Question: I'm having troubles using the <URL>.
In my I have the following (amongst other stuff):
'''
imports:
- { resource: sonata.yml }
twig:
debug: "%kernel.debug%"
strict_variables: "%kernel.debug%"
#sonata
form:
resources:
# ...
- 'SonataFormatterBundle:Form:formatter.html.twig'
'''
In my file I have:
'''
sonata_block:
default_contexts: [cms]
blocks:
# Enable the SonataAdminBundle block
sonata.admin.block.admin_list:
contexts: [admin]
# Your other blocks
sonata.formatter.block.formatter:
sonata_formatter:
formatters:
markdown:
service: sonata.formatter.text.markdown
extensions:
- sonata.formatter.twig.control_flow
- sonata.formatter.twig.gist
# - sonata.media.formatter.twig #keep this commented unless you are using media bundle.
text:
service: sonata.formatter.text.text
extensions:
- sonata.formatter.twig.control_flow
- sonata.formatter.twig.gist
# - sonata.media.formatter.twig
rawhtml:
service: sonata.formatter.text.raw
extensions:
- sonata.formatter.twig.control_flow
- sonata.formatter.twig.gist
# - sonata.media.formatter.twig
richhtml:
service: sonata.formatter.text.raw
extensions:
- sonata.formatter.twig.control_flow
- sonata.formatter.twig.gist
# - sonata.media.formatter.twig
twig:
service: sonata.formatter.text.twigengine
extensions: [] # Twig formatter cannot have extensions
ckeditor:
templates:
browser: 'SonataFormatterBundle:Ckeditor:browser.html.twig'
upload: 'SonataFormatterBundle:Ckeditor:upload.html.twig'
ivory_ck_editor:
configs:
default:
language: '%locale%'
toolbar: standard
sonata_admin:
templates:
layout: DXEenhanaBundle:Admin:standard_layout.html.twig
'''
I've added the needed CSS and JS to my file and they are correctly loaded.
In my Admin file I have the following:
'''
$formMapper
->add('name', 'text', array('label' => 'Applicant Name'))
->add('contacts', 'sonata_formatter_type', array(
'event_dispatcher' => $formMapper->getFormBuilder()->getEventDispatcher(),
'format_field' => 'contacts',
'source_field' => 'contacts',
'source_field_options' => array(
'attr' => array('class' => 'span10', 'rows' => 7)
),
'ckeditor_context' => 'default',
'listener' => true,
'target_field' => 'contacts',
'label' => 'Contacts'
))
...
'''
I see a textarea but no ckeditor in my textarea, what am I missing?
This is what I see in my browser:

I'm also not getting any console errors or other errors ... .
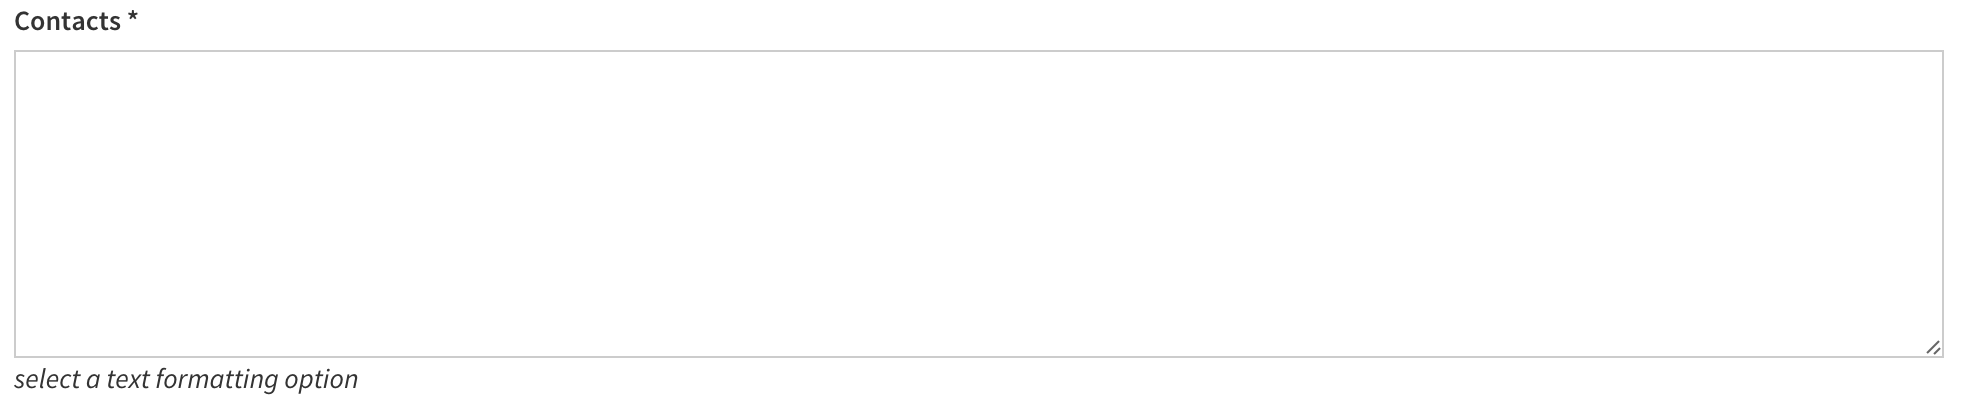
Answer: You need to overwrite the admin layout.html.twig template as described in the section <URL>.
Create a new template file 'app\Resources\SonataAdminBundleiews\layout.html.twig':
'''
{% extends 'SonataAdminBundle::standard_layout.html.twig' %}
{% block stylesheets %}
{{ parent() }}
<link rel="stylesheet" href="{{ asset('bundles/sonataformatter/markitup/skins/sonata/style.css') }}" type="text/css"
media="all"/>
<link rel="stylesheet" href="{{ asset('bundles/sonataformatter/markitup/sets/markdown/style.css') }}"
type="text/css" media="all"/>
<link rel="stylesheet" href="{{ asset('bundles/sonataformatter/markitup/sets/html/style.css') }}" type="text/css"
media="all"/>
<link rel="stylesheet" href="{{ asset('bundles/sonataformatter/markitup/sets/textile/style.css') }}" type="text/css"
media="all"/>
{% endblock %}
{% block javascripts %}
{{ parent() }}
<script src="{{ asset('bundles/ivoryckeditor/ckeditor.js') }}" type="text/javascript"></script>
<script src="{{ asset('bundles/sonataformatter/vendor/markitup-markitup/markitup/jquery.markitup.js') }}" type="text/javascript"></script>
<script src="{{ asset('bundles/sonataformatter/markitup/sets/markdown/set.js') }}" type="text/javascript"></script>
<script src="{{ asset('bundles/sonataformatter/markitup/sets/html/set.js') }}" type="text/javascript"></script>
<script src="{{ asset('bundles/sonataformatter/markitup/sets/textile/set.js') }}" type="text/javascript"></script>
{% endblock %}
'''
and update your with:
'''
sonata_admin:
templates:
layout: SonataAdminBundle::layout.html.twig
'''